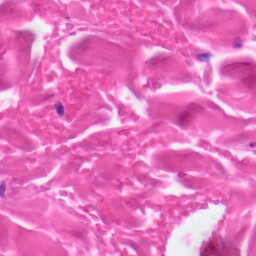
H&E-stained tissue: Skin